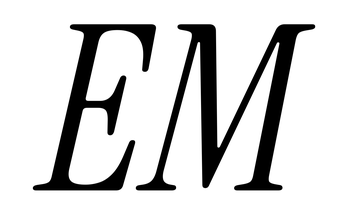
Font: InstrumentSerif-Italic